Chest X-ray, AP view. Patient: 28 years old, sex M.
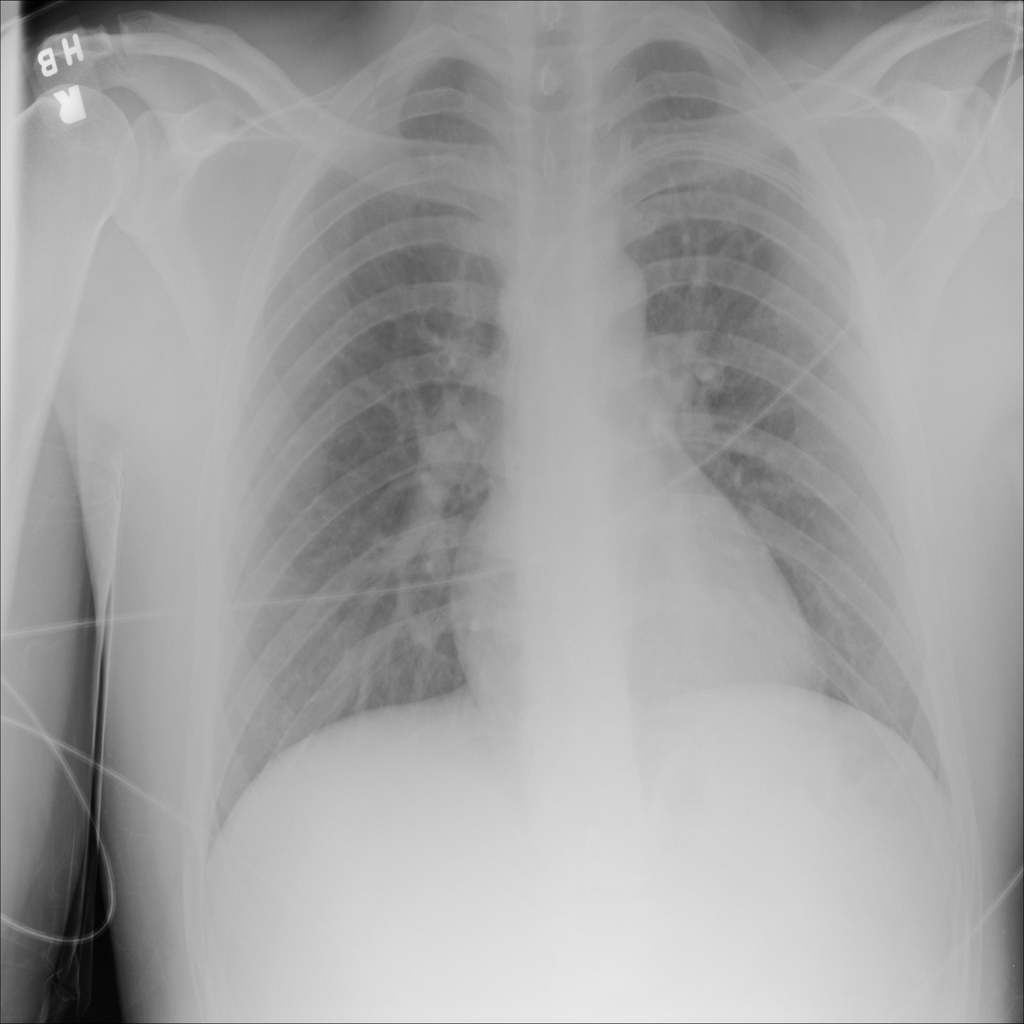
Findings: No Finding